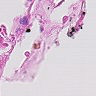
Metastatic tissue present: no